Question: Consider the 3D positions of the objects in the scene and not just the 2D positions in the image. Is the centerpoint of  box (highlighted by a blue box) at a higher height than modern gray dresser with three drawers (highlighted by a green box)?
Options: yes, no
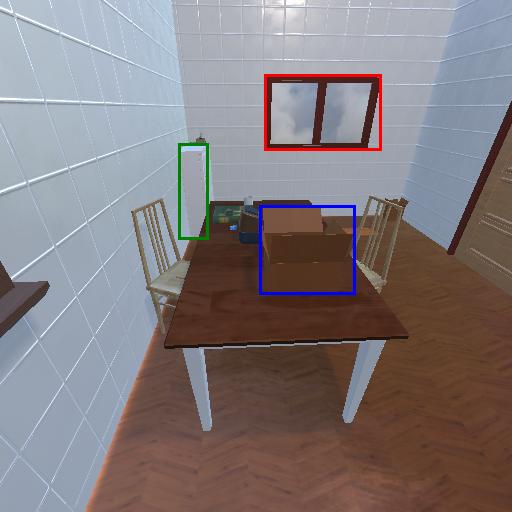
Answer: yes